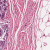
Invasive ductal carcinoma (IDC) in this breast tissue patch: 0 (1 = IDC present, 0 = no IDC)